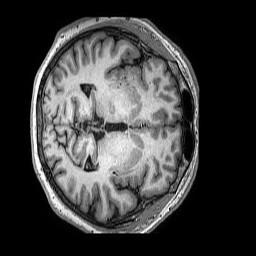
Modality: T1w
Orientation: axial
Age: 48
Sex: male
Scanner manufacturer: philips
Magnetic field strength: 3 T
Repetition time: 0.006624 s
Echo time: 0.002976 s